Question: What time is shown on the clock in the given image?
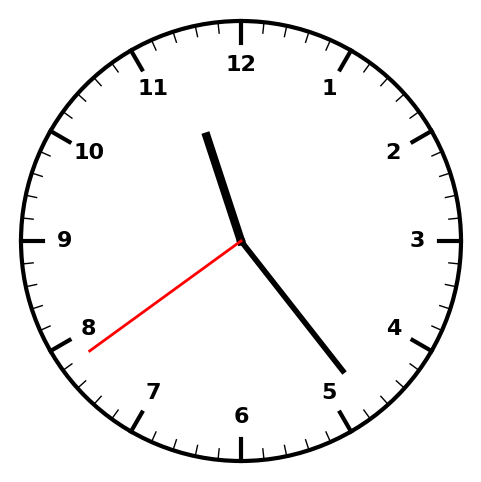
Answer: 11:23:39